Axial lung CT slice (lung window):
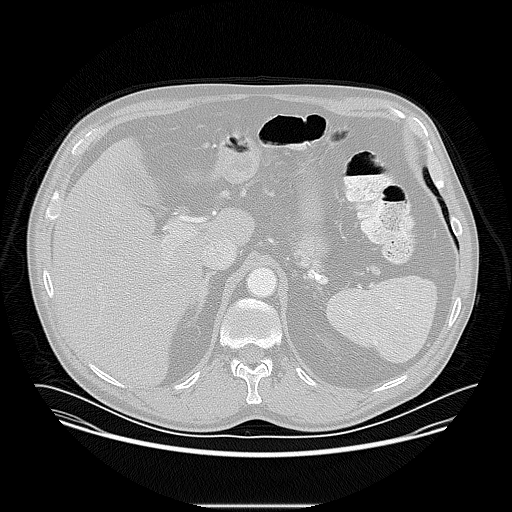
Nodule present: no